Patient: sex M, age 65
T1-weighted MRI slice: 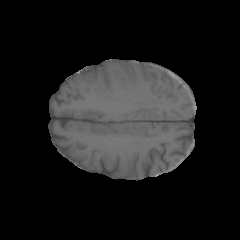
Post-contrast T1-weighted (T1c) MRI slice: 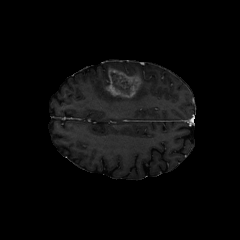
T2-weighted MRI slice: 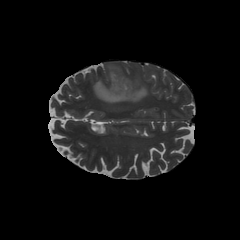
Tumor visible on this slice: yes
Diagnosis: Glioblastoma, IDH-wildtype
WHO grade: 4